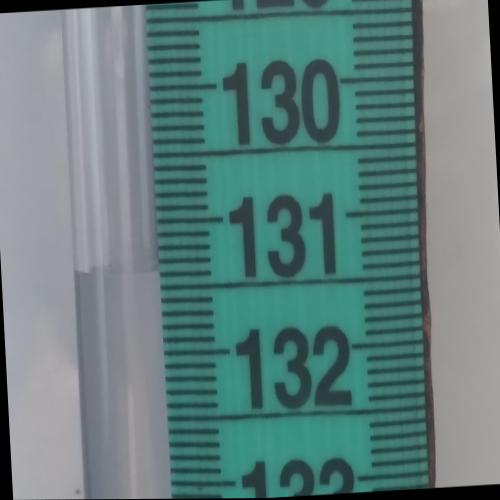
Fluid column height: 131.4 cm